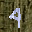
Label: 4